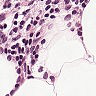
Metastatic tissue present: no